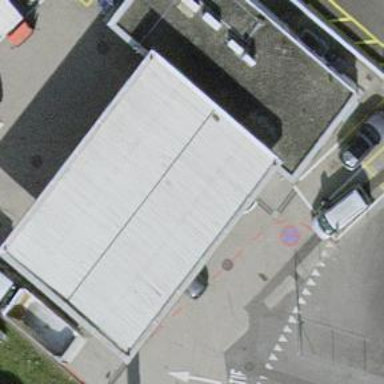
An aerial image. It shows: Fuel station.